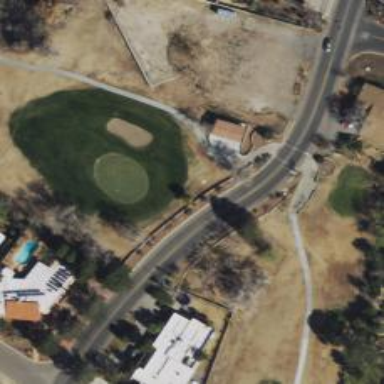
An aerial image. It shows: Rough area on grassy golf course.